Interaction volume radius: 10 \u00c5
Interaction volume height: 15 \u00c5
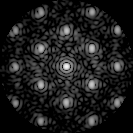
Disorder parameter: 0.2468